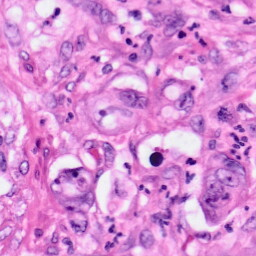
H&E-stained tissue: Pancreatic